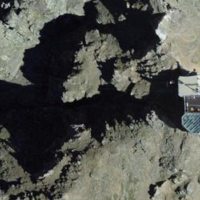
EUNIS habitat code: 48
Species observed at this site:
Saxifraga oppositifolia
Ranunculus glacialis
Geum reptans